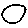
Label: circle